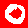
Digit: 0